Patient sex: M
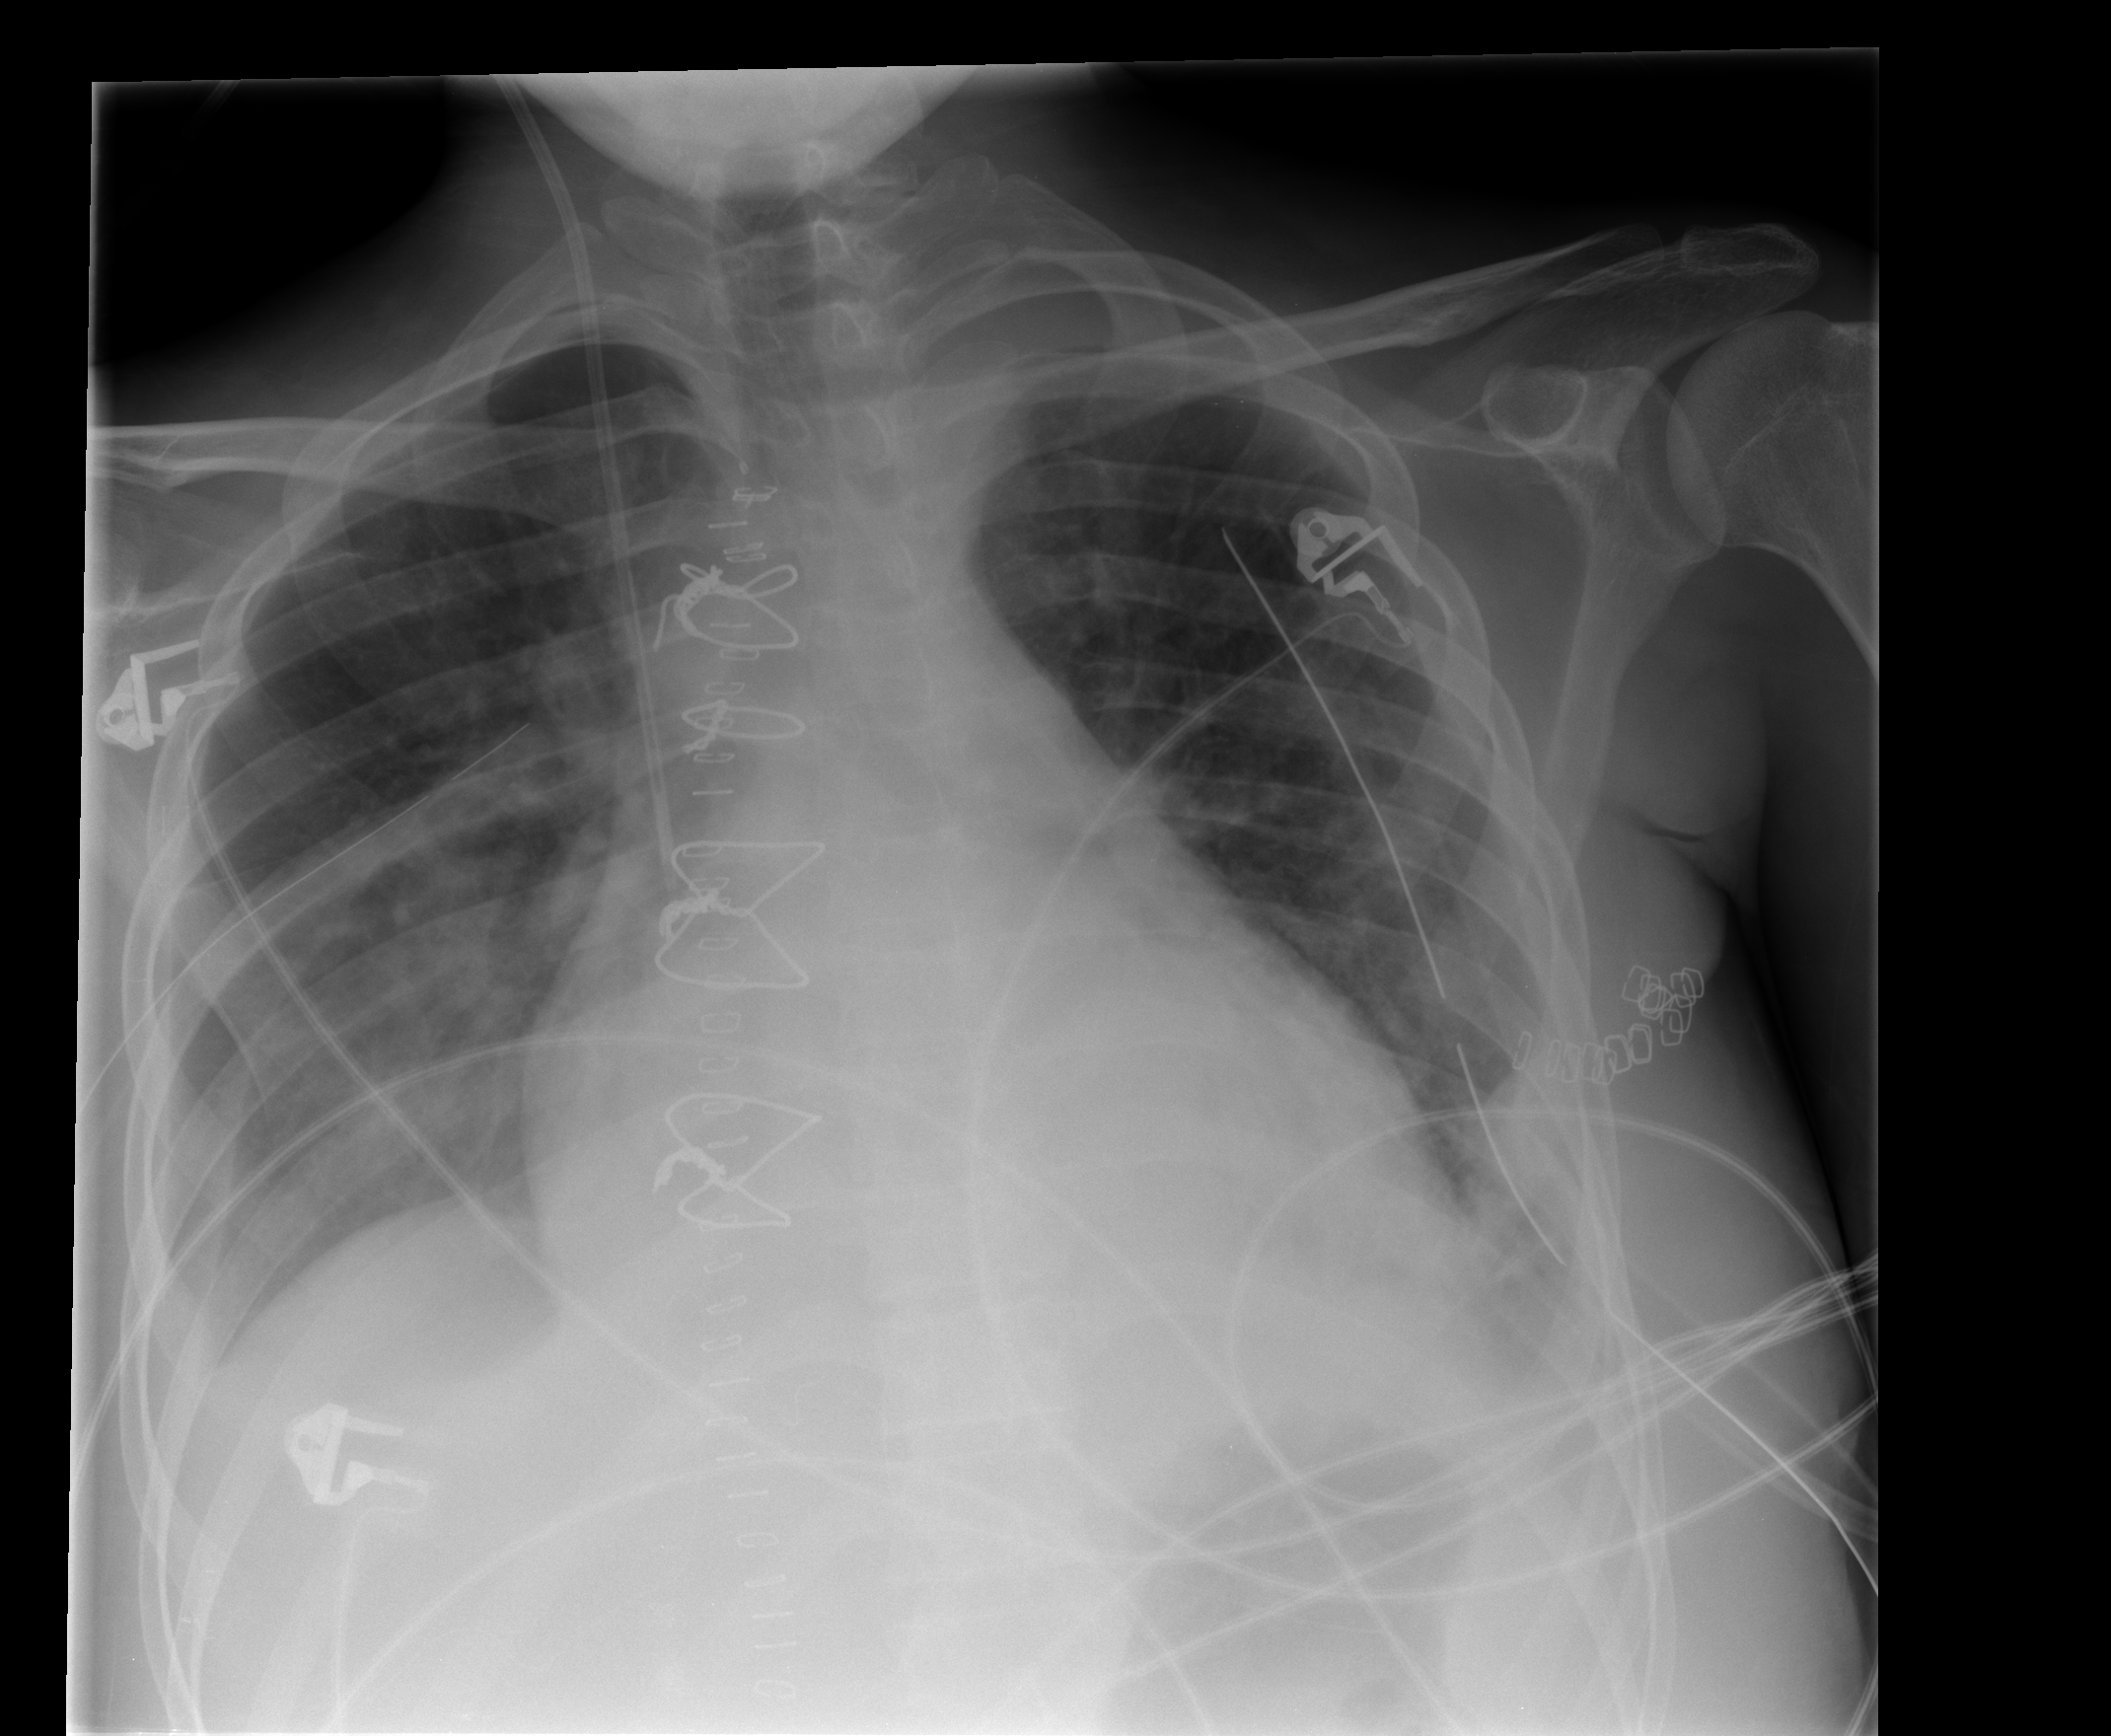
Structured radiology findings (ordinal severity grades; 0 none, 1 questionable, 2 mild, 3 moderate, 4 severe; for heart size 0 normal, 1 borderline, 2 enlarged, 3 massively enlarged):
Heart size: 2
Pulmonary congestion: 2
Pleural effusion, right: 2
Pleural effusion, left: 3
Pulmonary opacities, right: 2
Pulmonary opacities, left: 1
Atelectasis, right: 2
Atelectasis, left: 2